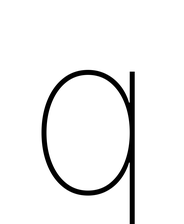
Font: Inter_Thin